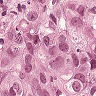
Metastatic tissue present: yes